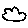
Label: cloud